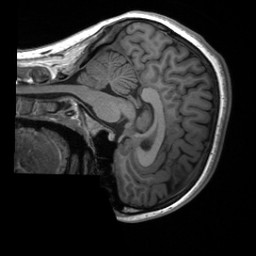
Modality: T1w
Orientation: sagittal
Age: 22
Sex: female
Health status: healthy
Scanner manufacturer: siemens
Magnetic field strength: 3 T
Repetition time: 2 s
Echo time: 0.00232 s